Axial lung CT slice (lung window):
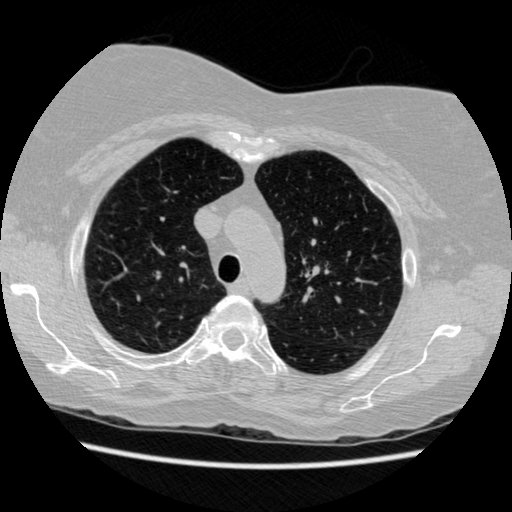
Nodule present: no